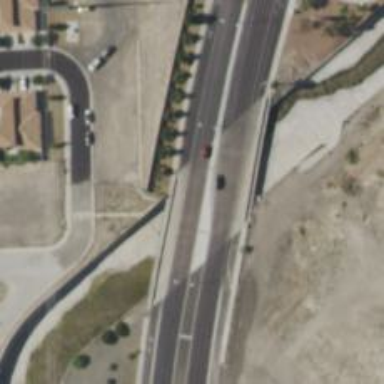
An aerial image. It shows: Low-water crossing bridge on secondary road.